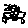
Label: zigzag